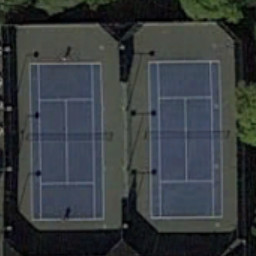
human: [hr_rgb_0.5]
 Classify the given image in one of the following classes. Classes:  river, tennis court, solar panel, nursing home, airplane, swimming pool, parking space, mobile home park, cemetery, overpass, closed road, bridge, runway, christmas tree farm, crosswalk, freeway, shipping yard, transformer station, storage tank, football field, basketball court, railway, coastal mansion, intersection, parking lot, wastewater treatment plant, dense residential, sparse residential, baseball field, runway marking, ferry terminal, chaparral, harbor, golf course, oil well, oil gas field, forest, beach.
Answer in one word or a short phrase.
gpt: tennis court